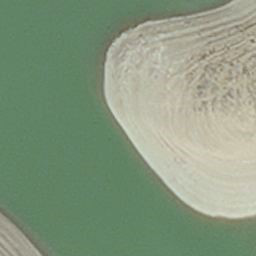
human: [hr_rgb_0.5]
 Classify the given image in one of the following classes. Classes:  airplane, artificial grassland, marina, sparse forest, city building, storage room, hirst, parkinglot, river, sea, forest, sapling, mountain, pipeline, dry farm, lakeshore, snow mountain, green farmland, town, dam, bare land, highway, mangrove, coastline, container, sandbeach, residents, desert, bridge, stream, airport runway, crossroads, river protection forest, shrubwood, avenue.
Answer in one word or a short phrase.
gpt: hirst